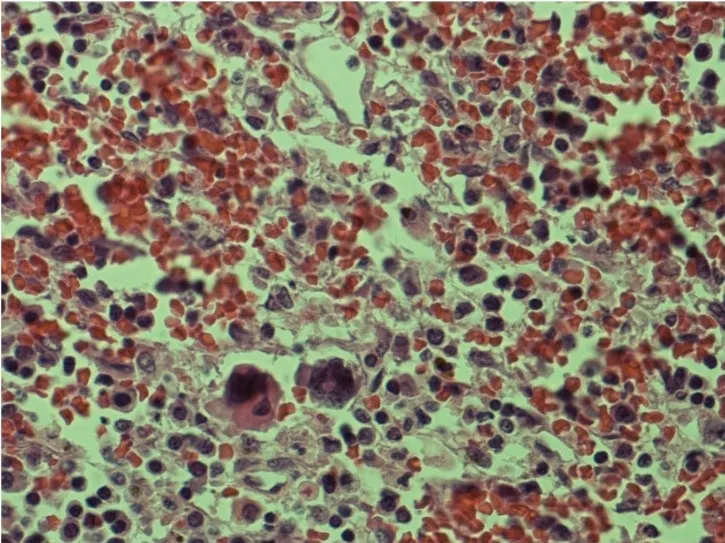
In this photo extramedullary haematopoiesis is evident with a few megakaryocytes seen in the lower left field. There is an abundance of plasma cells seen within the splenic parenchyma.
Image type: pathology (h&e)